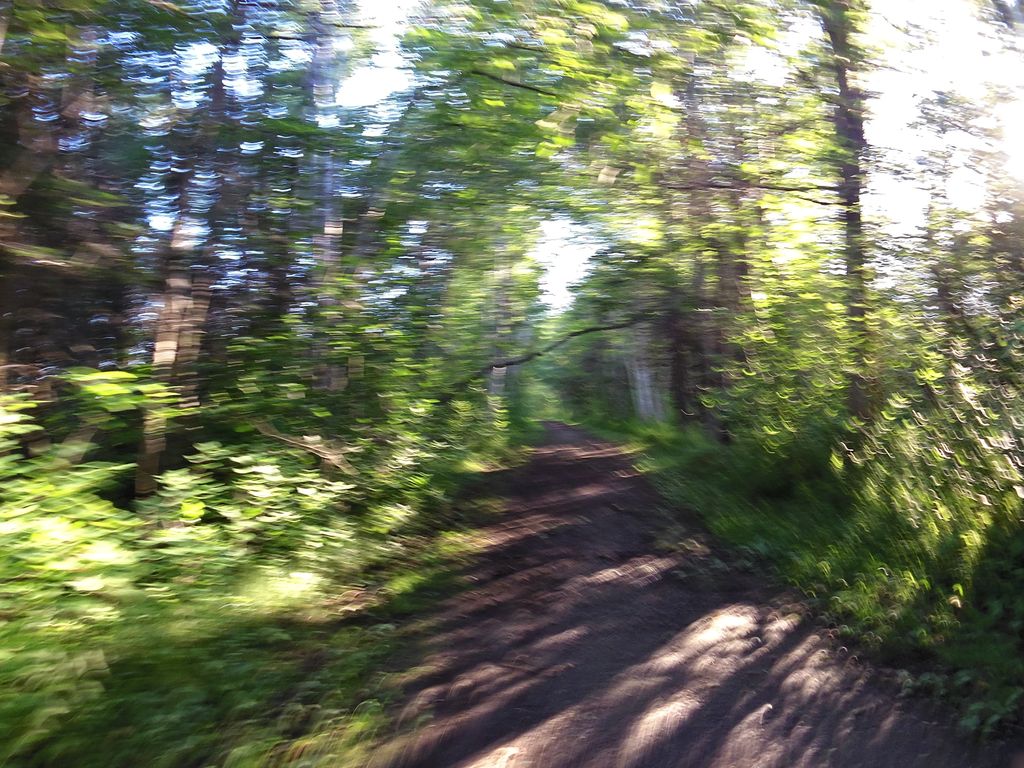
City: ottawa-gatineau